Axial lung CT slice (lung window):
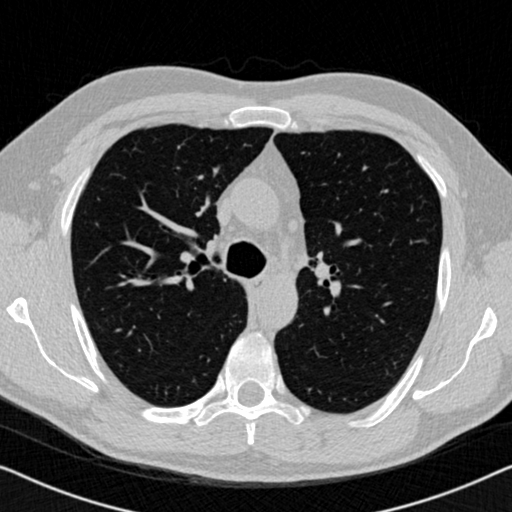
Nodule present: no